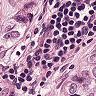
Metastatic tissue present: yes